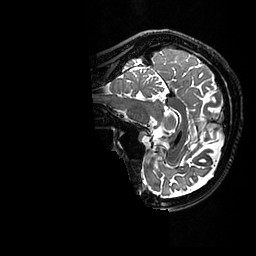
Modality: T2w
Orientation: sagittal
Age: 46
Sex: female
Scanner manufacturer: ge
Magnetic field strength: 3 T
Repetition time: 3.202 s
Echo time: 0.0669 s